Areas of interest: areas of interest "Traffic and Vehicle Management"
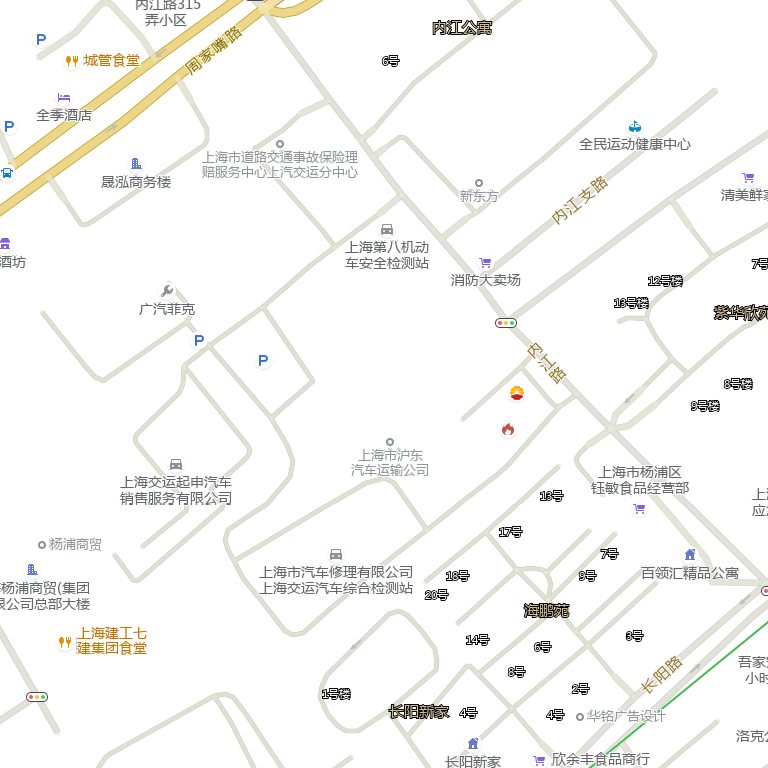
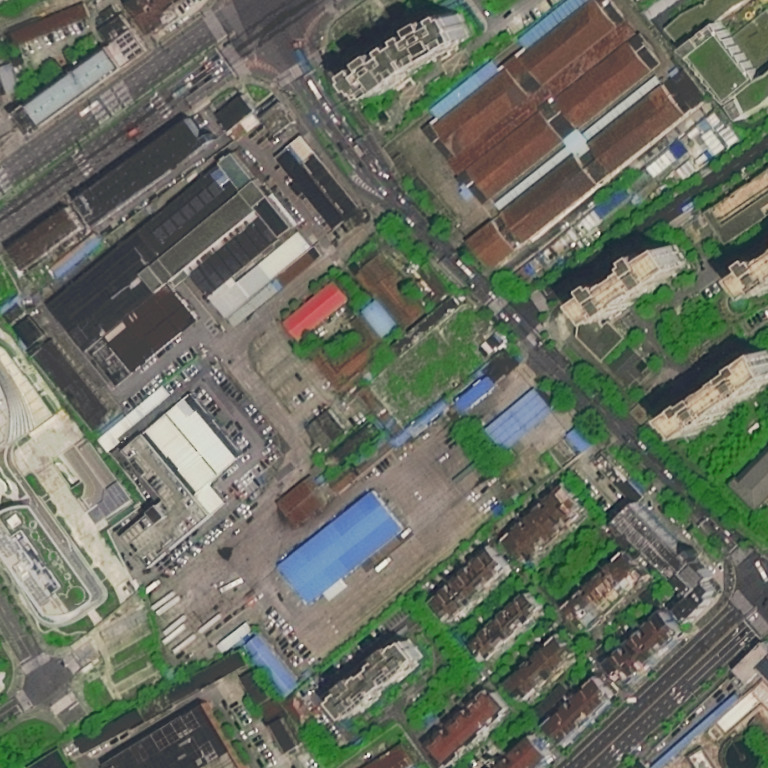